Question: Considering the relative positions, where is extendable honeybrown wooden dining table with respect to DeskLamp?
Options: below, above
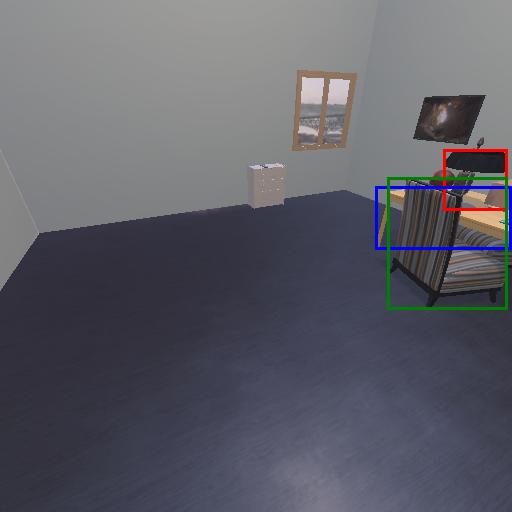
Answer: below